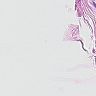
Metastatic tissue present: no